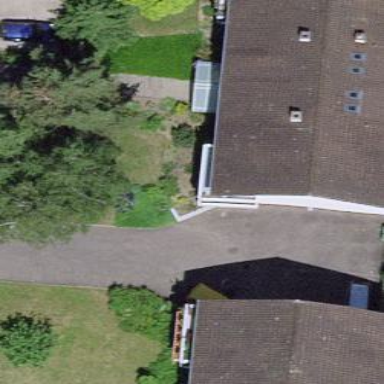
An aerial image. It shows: Simple house.